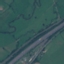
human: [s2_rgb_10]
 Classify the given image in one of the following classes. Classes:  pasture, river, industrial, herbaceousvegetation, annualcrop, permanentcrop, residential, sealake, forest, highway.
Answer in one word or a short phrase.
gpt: Highway